Aerial crown-view tile of a tropical tree (Barro Colorado Island, Panama), acquired 20250124:
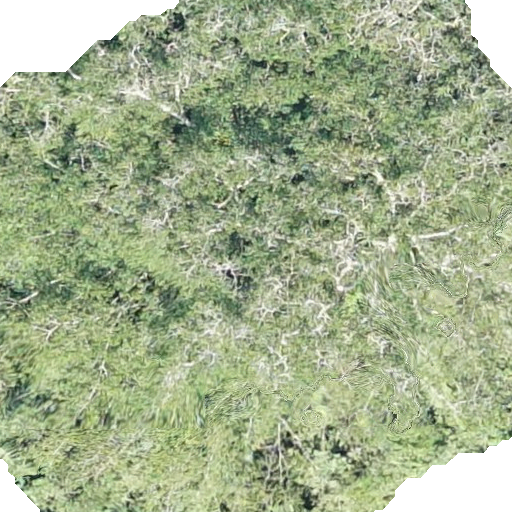
Species: Hura crepitans
GBIF accepted scientific name: Hura crepitans
Crown area: 504.658 m²